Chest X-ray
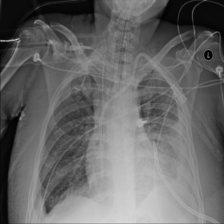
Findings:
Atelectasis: negative
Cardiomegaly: negative
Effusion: negative
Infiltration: negative
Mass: negative
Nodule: negative
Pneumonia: negative
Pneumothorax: negative
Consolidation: negative
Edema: negative
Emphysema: negative
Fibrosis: negative
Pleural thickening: negative
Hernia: negative